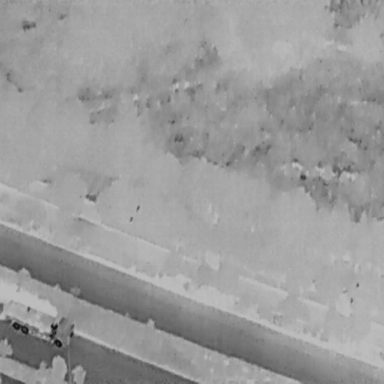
There is an OtherVehicle in the infrared image.